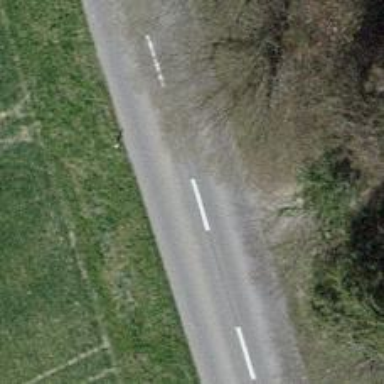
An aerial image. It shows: Secondary road.